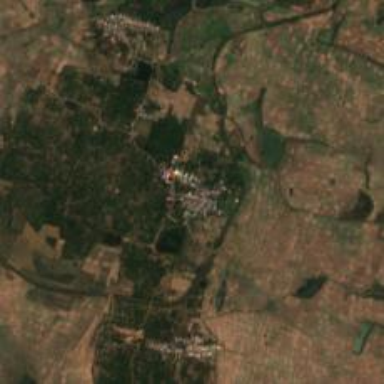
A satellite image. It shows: Village area.